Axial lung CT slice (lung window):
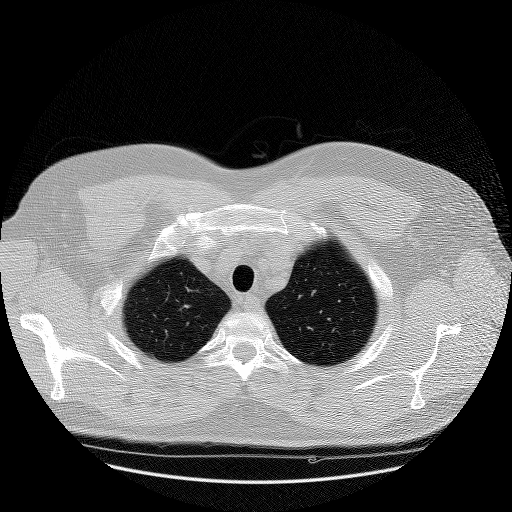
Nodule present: no